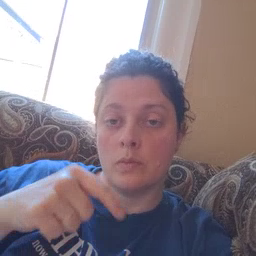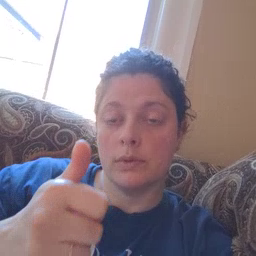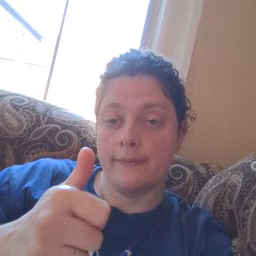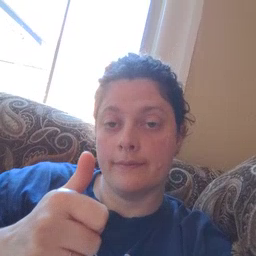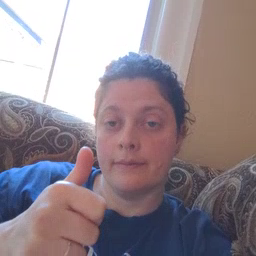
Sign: yourself